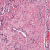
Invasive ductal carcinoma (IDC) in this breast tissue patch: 0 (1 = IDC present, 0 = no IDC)